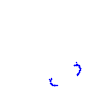
Particle: kaon